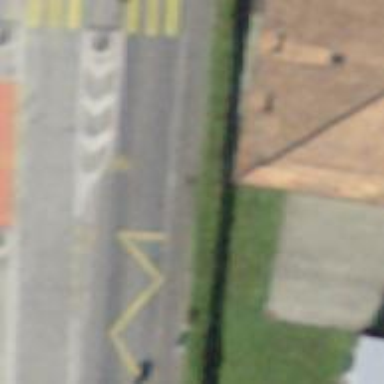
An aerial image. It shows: Platform for public transport on the road.